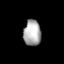
Tissue: lung
Cell type: Others
Senescence score: 0.1851
Nuclear area (px): 439
Mean DAPI intensity: 173.093